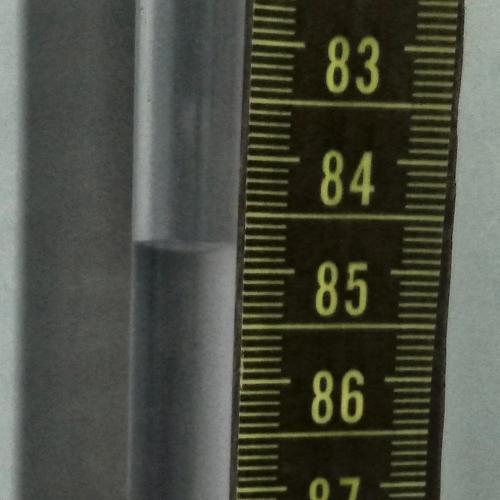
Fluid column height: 84.8 cm